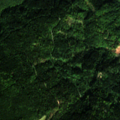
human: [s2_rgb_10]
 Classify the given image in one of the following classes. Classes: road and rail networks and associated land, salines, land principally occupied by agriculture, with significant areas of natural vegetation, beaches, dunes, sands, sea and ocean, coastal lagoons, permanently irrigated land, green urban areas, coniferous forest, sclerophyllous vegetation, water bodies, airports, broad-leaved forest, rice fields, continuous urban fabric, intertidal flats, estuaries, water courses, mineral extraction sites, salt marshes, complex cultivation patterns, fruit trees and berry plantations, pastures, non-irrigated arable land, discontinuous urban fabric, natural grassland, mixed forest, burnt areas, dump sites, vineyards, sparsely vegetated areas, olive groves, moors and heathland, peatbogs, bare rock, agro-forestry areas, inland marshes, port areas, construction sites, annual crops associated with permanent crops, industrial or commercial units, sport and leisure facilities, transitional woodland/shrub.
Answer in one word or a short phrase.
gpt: coniferous forest, mixed forest